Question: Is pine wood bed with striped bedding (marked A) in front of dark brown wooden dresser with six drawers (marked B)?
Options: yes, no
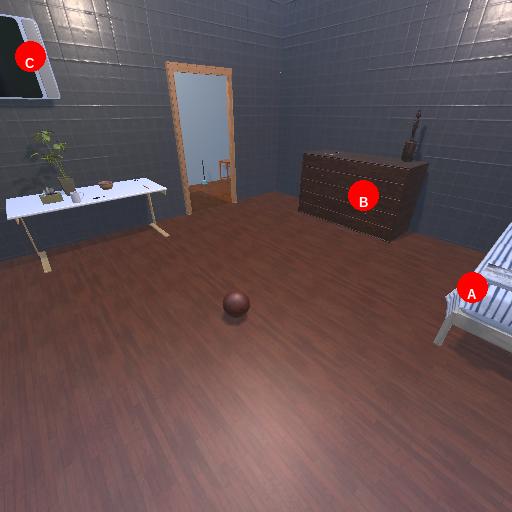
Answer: yes